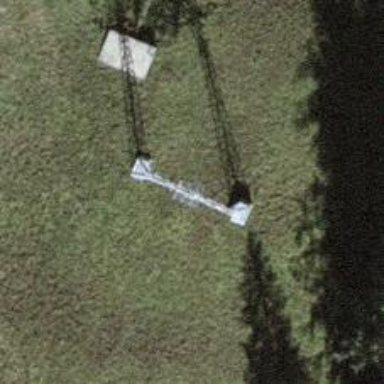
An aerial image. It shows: Pylon used for aerialway.